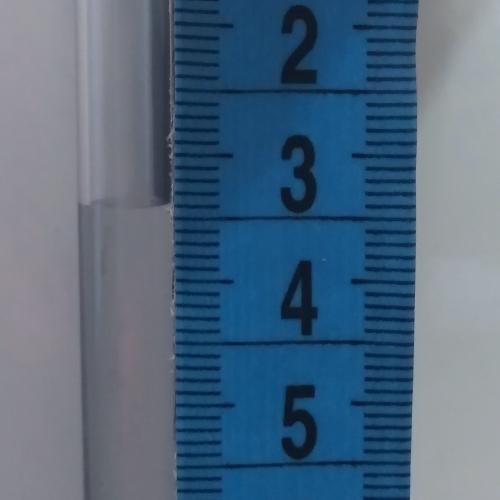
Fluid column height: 3.4 cm